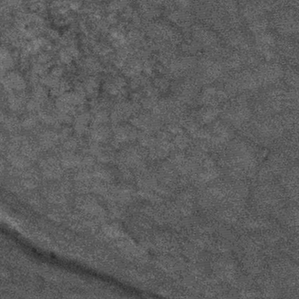
Label: frost